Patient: sex F, age 32
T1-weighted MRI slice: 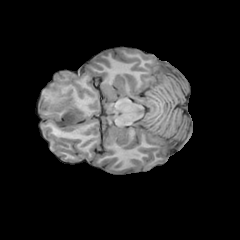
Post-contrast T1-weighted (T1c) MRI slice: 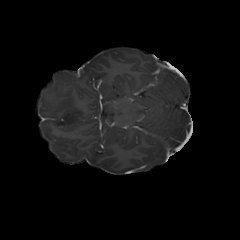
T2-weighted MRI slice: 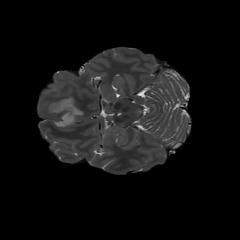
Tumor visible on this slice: yes
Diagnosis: Astrocytoma, IDH-mutant
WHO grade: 3